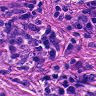
Metastatic tissue present: no